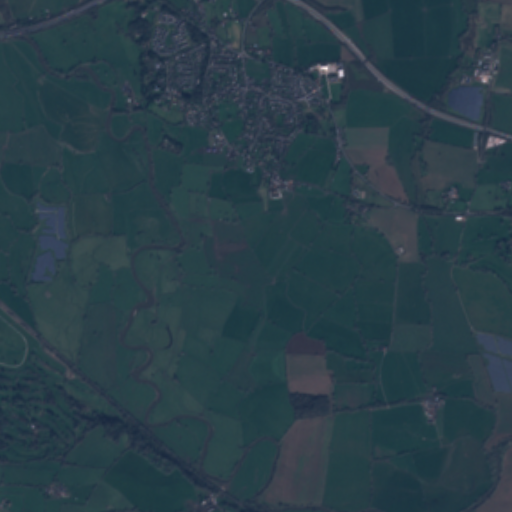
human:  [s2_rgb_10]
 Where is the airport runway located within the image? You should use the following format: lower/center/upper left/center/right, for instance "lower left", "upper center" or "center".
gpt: The airport runway is located in the center right of the image.
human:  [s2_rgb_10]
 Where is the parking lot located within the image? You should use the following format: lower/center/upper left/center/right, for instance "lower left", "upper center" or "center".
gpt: The parking lot is located in the upper right of the image.
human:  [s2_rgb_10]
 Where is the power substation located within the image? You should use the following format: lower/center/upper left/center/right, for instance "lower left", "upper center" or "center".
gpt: The power substation is located in the center right of the image.
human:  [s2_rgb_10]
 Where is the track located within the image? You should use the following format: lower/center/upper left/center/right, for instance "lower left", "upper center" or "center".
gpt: The track is located in the lower left of the image.
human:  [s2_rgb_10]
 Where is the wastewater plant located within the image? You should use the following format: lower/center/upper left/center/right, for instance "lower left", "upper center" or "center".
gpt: The wastewater plant is located in the upper left of the image.
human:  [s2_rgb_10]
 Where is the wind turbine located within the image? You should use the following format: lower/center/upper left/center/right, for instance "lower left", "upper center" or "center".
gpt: The wind turbine is located in the lower left of the image.
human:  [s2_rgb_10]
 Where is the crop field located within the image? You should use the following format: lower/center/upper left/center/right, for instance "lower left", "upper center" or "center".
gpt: There is no crop field in the image.